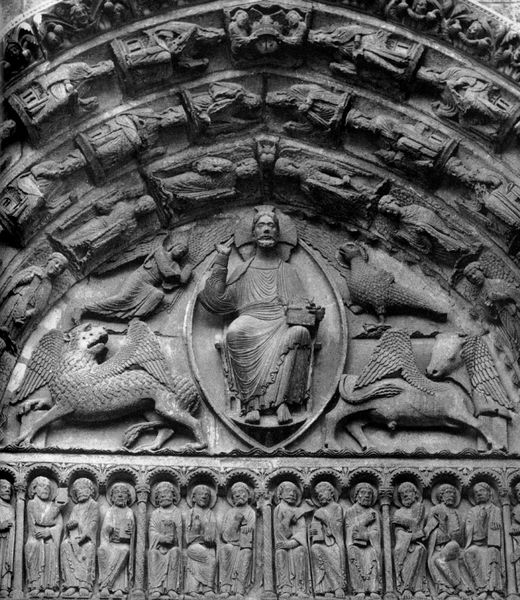
Titel: Kathedrale Notre-Dame in Chartres
Standort: Chartres, Notre-Dame (EU - F)
Schlagwörter: adler, flügel, gruppe, hand, mann, vogel, menschen, mitte, mensch, stein, kirche, sitzend, engel, italien, kuh, tor, eingang, buch, kreuz, dom, arkaden, kathedrale, portal, heiligenschein, löwen, christus, jesus, romanik, greif, heiliger, löwe, heilige, heiland, stier, symbole, tympanon, mandorla, apostel, evangelist, evangelisten, weltenrichter, evangelistensymbole, markuslöwe, leon